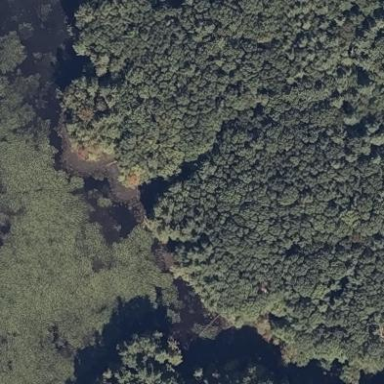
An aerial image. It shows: Marsh wetland.